Question: How can a TPopupMenu be aligned to the right hand side of a form? The problem is that there doesn't seem to be a way to get the width of the Popup menu before you call 'Popup(X, Y: Integer)'.
I'm trying to get a behavior similar to that of the system menu in Chrome.

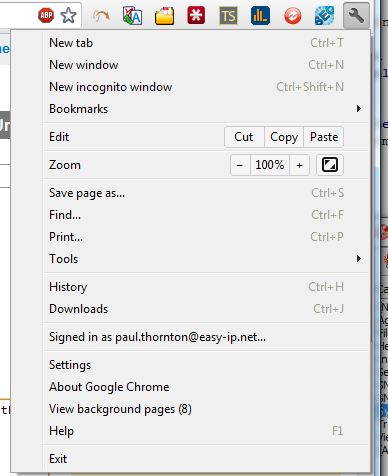
Answer: You could also just set <URL> to 'paRight' and call
'''
with ClientToScreen(Point(ClientWidth - 1, 0)) do
Popup(X, Y);
'''